Interaction volume radius: 5 \u00c5
Interaction volume height: 20 \u00c5
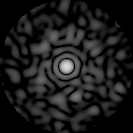
Disorder parameter: 0.8306